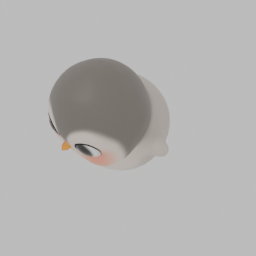
Label: animals